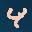
Label: 4